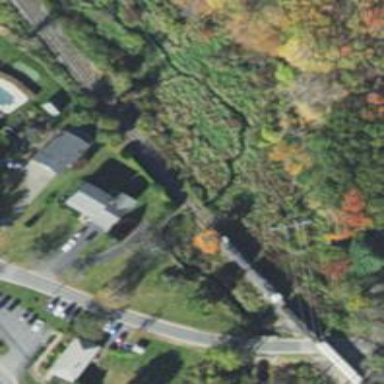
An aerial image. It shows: Culvert tunnel.